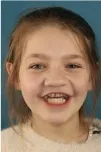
2018.
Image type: medical_photograph (other_medical_photograph)